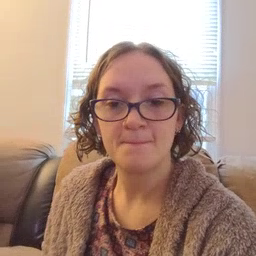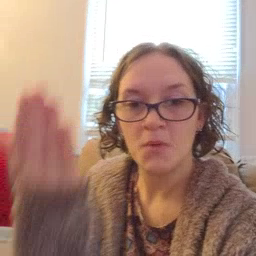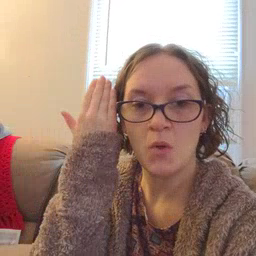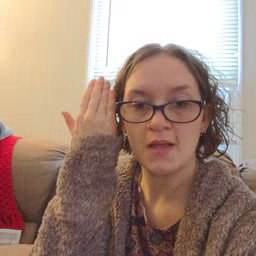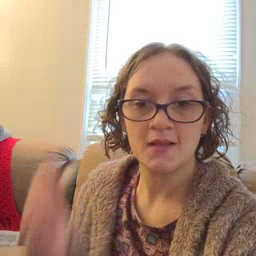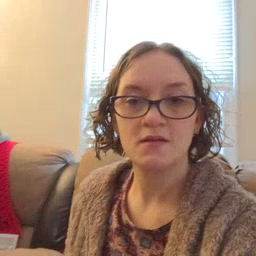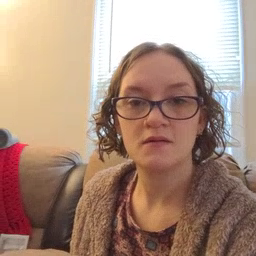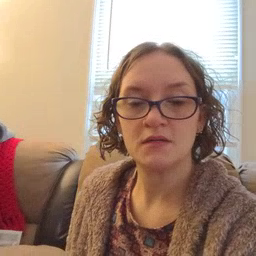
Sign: morning